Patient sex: M
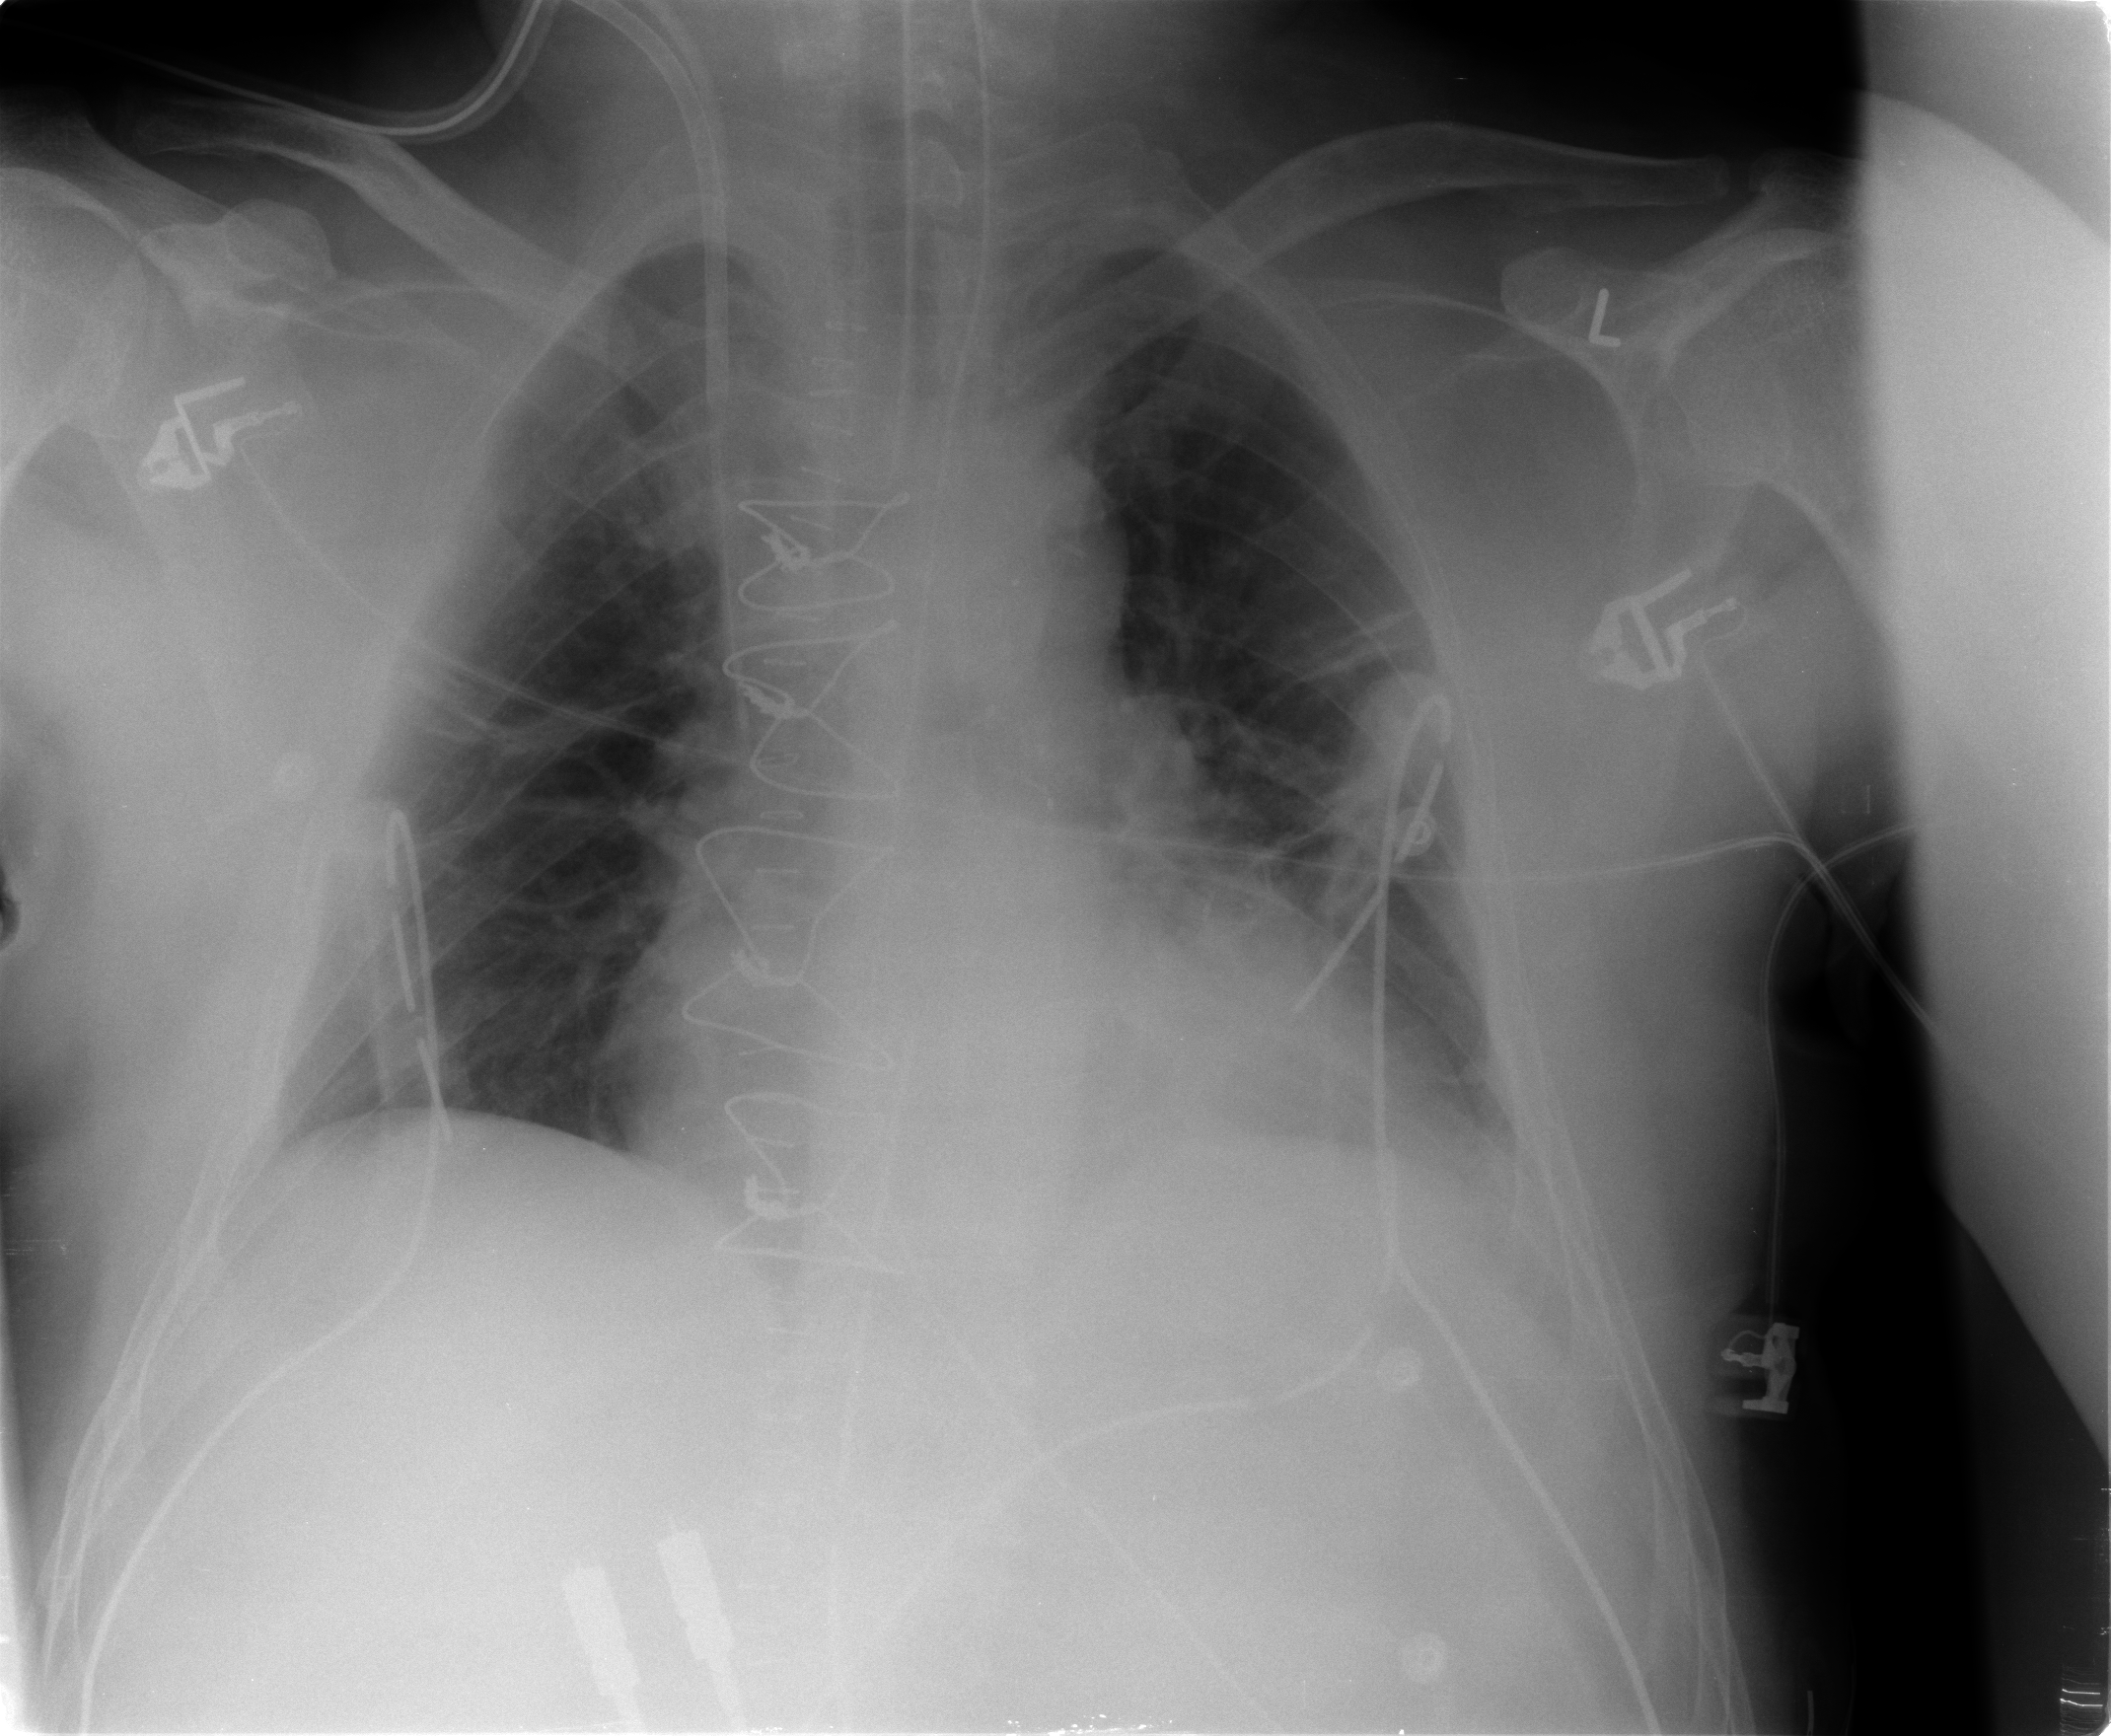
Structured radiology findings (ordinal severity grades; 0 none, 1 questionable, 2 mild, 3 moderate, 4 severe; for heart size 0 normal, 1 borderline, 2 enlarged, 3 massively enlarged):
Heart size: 2
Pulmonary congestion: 0
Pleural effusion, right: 0
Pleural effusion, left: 2
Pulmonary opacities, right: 0
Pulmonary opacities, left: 0
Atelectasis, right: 2
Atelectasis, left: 2